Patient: sex M, age 36
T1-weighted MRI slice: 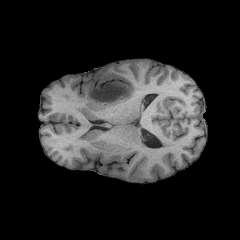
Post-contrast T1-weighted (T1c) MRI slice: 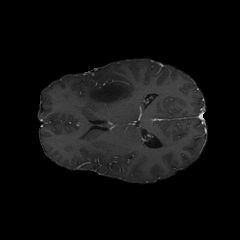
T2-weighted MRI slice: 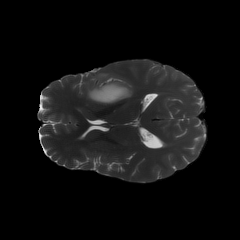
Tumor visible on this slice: yes
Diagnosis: Astrocytoma, IDH-mutant
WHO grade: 3